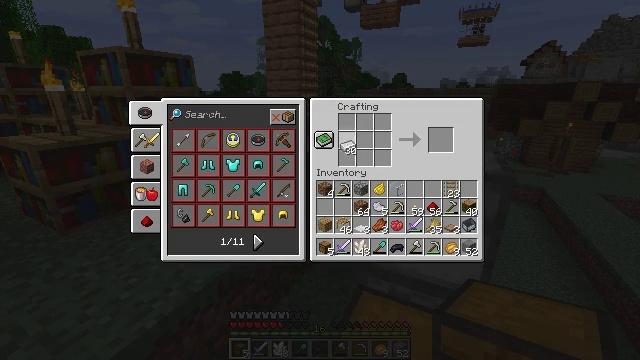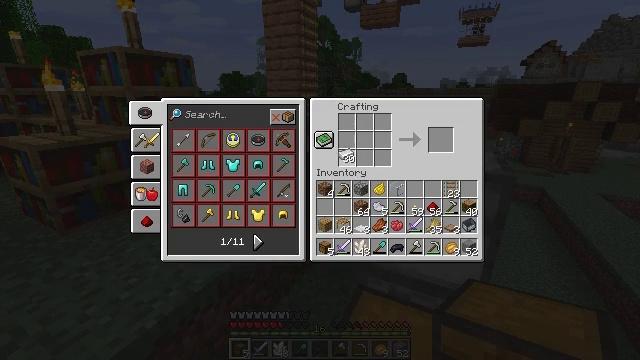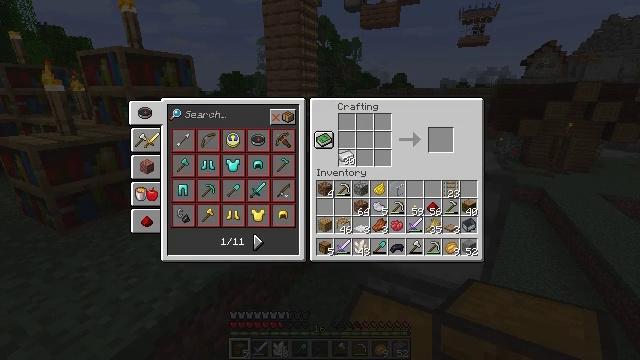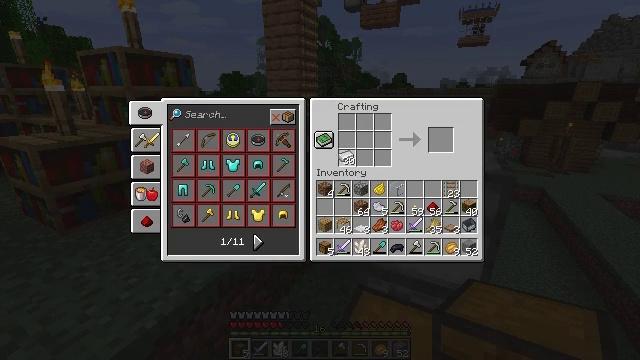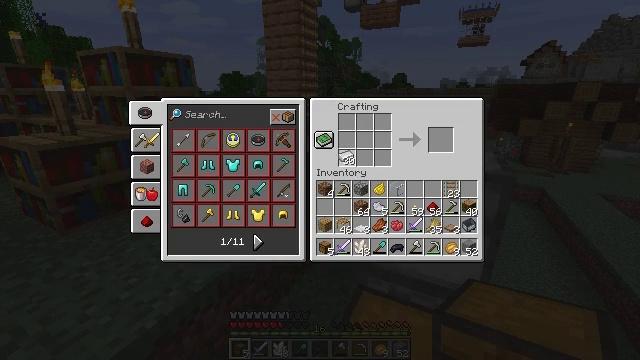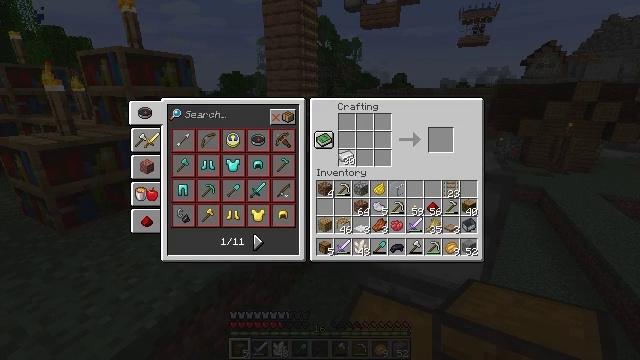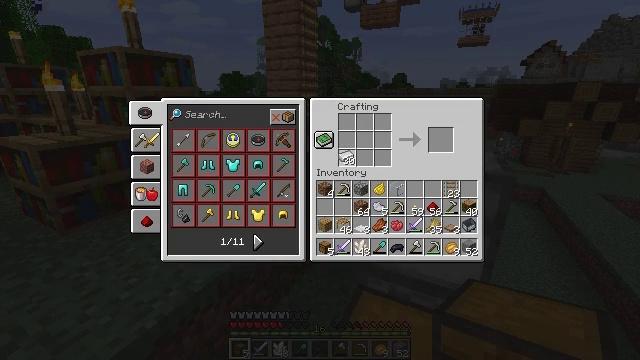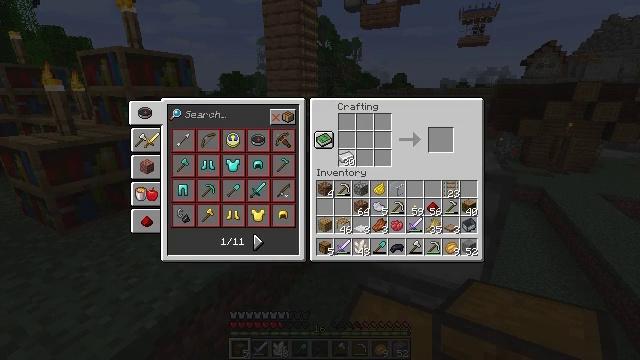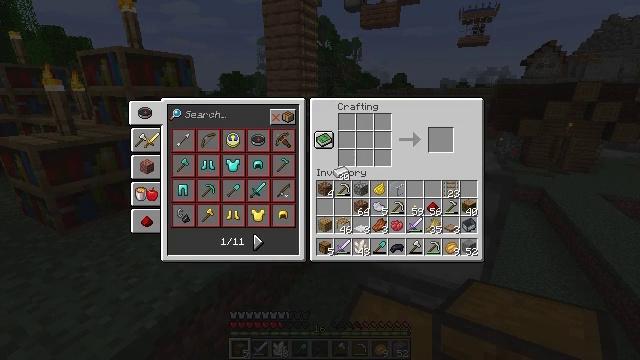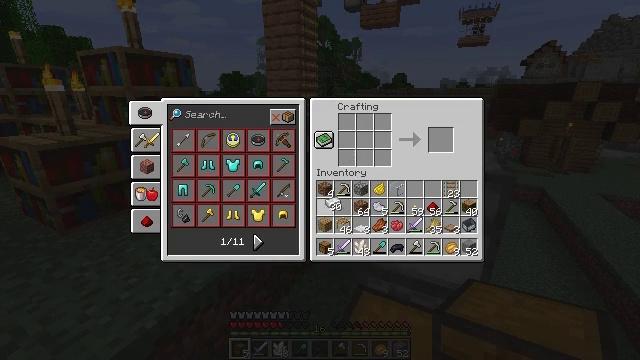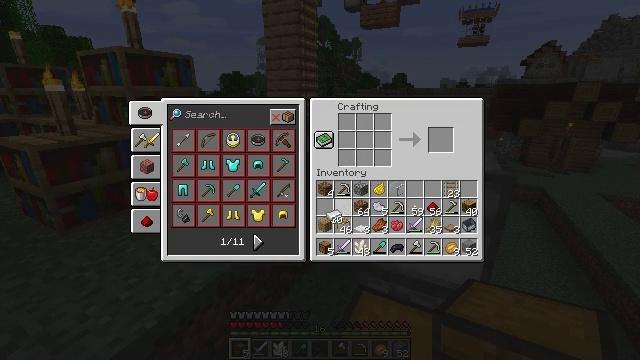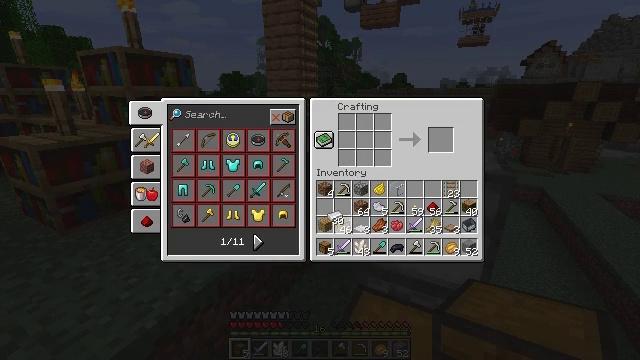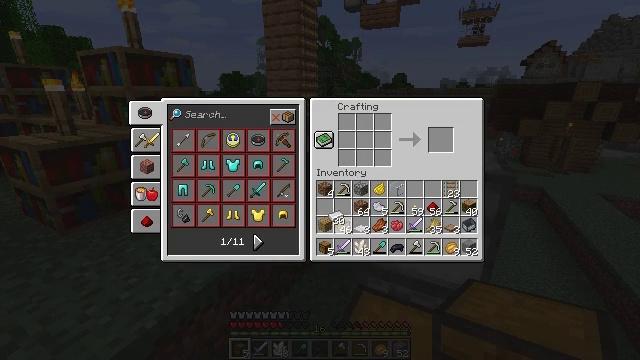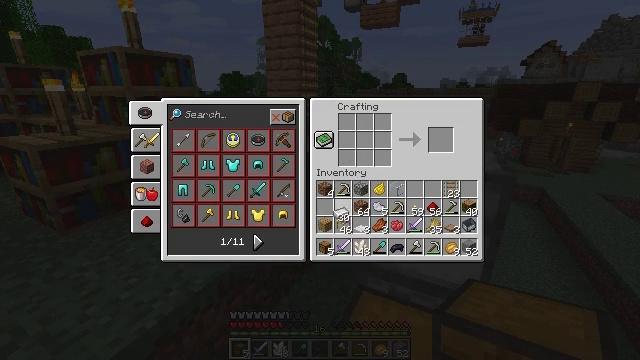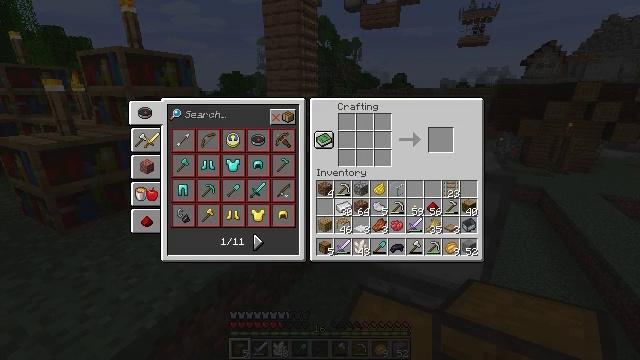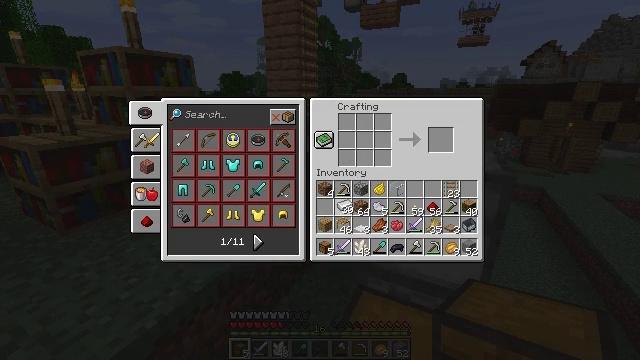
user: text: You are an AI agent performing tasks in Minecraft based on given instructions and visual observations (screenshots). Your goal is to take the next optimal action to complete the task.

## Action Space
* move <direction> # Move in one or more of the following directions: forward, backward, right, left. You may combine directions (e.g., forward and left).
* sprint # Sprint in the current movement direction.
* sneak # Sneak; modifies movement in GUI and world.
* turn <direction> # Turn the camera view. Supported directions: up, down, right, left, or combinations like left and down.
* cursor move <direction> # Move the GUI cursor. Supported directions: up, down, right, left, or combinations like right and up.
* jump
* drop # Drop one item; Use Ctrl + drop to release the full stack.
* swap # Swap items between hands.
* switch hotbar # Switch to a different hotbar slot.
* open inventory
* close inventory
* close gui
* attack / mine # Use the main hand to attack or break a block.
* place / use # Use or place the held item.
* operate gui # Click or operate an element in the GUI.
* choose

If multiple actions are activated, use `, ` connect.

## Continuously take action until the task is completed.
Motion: motion action
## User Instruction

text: Create a hopper by using iron and a chest.
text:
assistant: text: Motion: cursor move down
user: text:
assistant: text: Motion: no_op
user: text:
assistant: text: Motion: no_op
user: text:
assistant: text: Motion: no_op
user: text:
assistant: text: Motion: no_op
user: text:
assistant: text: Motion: no_op
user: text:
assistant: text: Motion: no_op
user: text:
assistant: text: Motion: cursor move down
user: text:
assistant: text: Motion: cursor move left and down
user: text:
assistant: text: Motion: cursor move down
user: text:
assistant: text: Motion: no_op
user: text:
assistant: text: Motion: no_op
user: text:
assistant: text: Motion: no_op
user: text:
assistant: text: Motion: no_op
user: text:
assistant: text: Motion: no_op
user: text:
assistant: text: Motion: no_op
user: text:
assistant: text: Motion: operate gui
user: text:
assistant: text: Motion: operate gui
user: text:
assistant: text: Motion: no_op
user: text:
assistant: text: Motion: no_op
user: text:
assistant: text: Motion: cursor move left and up
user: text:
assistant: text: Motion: cursor move left and up
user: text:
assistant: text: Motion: cursor move left and up
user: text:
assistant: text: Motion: cursor move left
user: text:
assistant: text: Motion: no_op
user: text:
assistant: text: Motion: no_op
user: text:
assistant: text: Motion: no_op
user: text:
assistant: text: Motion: operate gui
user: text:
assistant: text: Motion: operate gui
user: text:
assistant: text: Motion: no_op